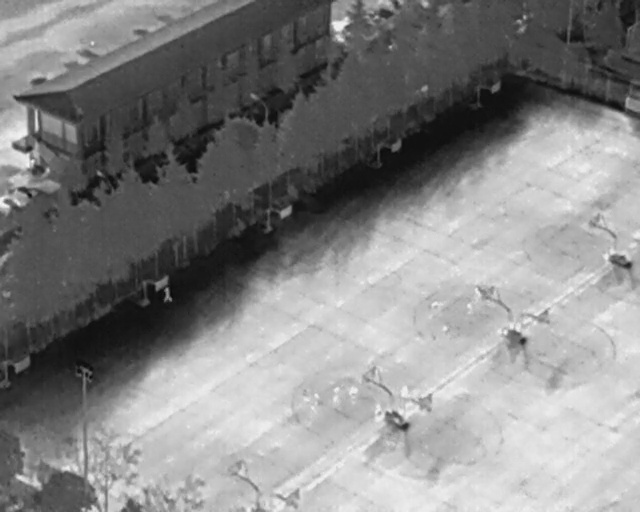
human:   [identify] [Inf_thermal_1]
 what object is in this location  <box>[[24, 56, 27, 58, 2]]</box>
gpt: <ref>1 medium person at the left</ref>